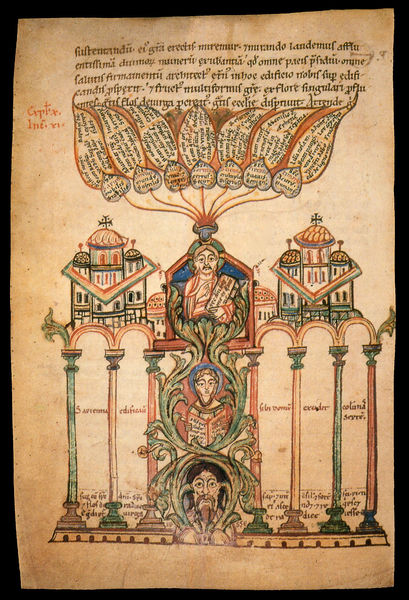
Titel: Speculum virginum
Institution: London, British Library (BL)
Schlagwörter: baum, blätter, kopf, köpfe, säulen, gebäude, haus, ornament, sockel, portrait, kirche, ranken, schrift, bücher, lesen, gedanken, kirchen, buch, religion, wurzel, illustration, text, schema, portal, mittelalter, romanik, heiliger, heilige, jerusalem, christentum, buchmalerei, stammbaum, gottesstaat, romanik+, gebäut